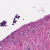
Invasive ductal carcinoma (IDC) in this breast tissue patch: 1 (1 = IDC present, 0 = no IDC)